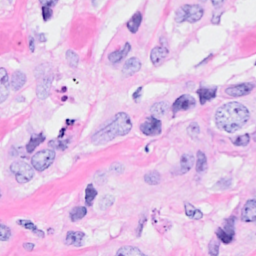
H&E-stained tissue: Breast